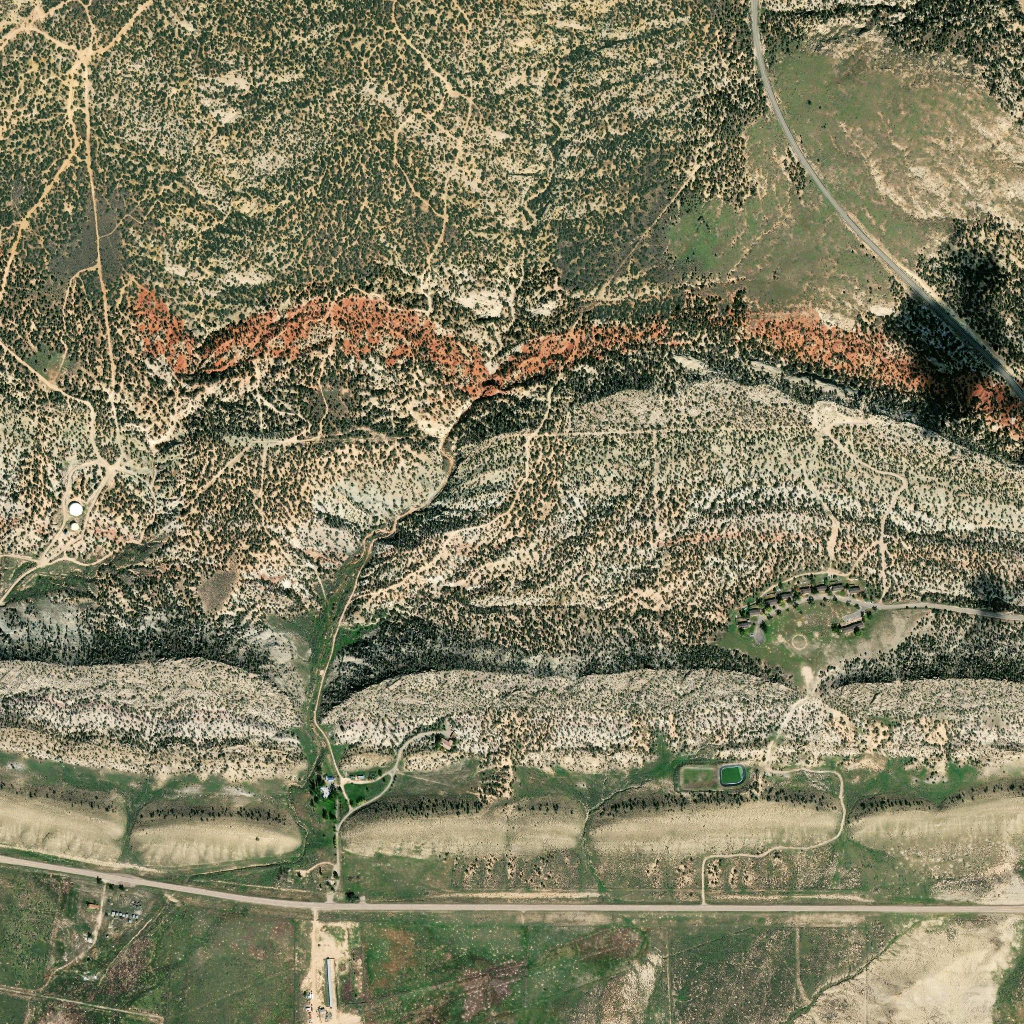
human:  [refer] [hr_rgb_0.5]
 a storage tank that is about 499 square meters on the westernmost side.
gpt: <box>[[6, 48, 8, 50, 0]]</box>